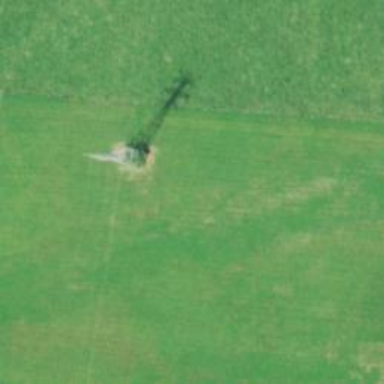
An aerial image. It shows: Lattice structure tower used for power distribution.